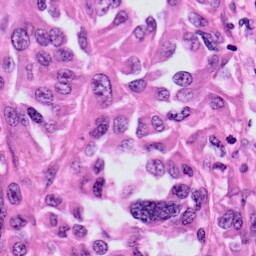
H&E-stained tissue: Skin